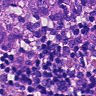
Metastatic tissue present: yes